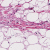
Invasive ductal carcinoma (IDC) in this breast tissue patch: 1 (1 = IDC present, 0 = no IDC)